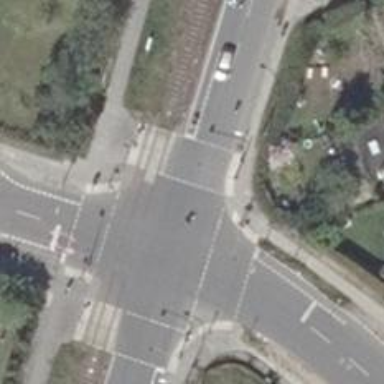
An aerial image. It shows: Road with traffic signals controlling the flow of traffic.